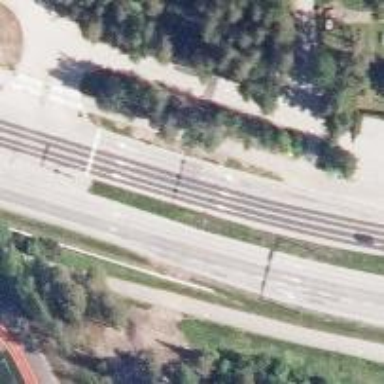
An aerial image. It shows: Primary highway.